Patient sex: M
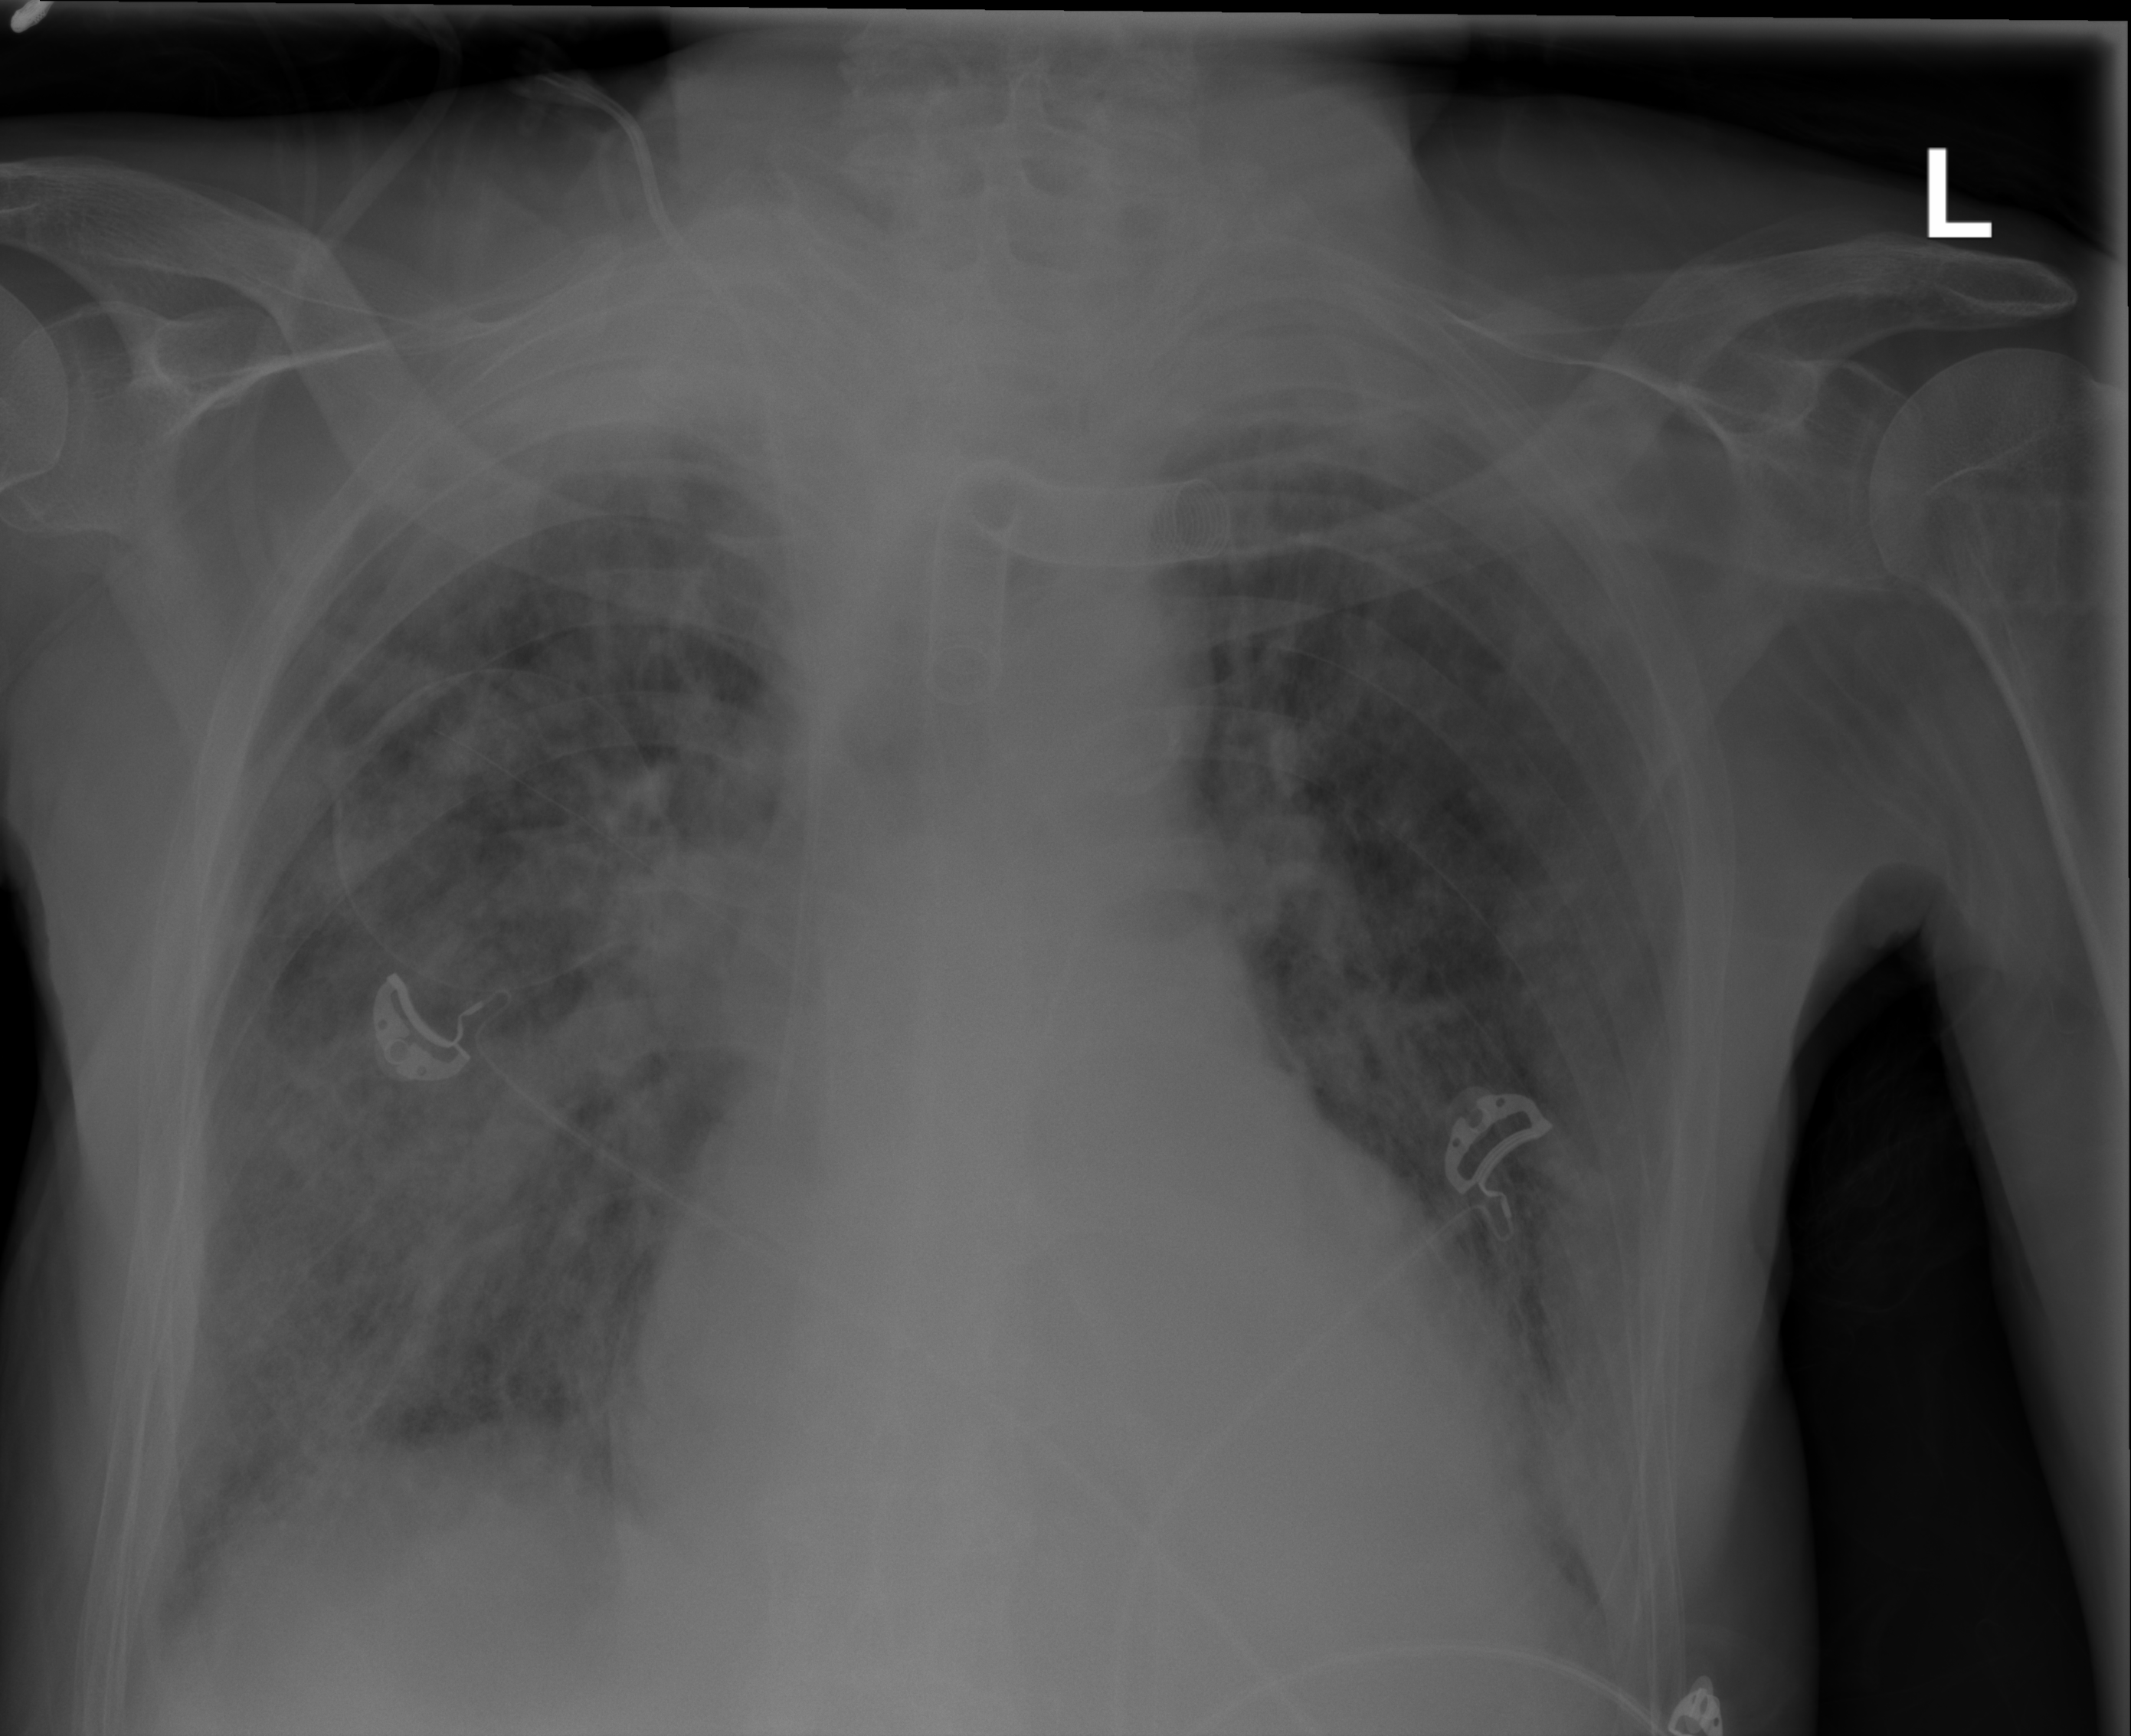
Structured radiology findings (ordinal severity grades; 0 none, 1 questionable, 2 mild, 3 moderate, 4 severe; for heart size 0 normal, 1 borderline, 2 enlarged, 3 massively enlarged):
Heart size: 2
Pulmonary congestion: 2
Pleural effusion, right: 2
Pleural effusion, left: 1
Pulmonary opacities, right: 3
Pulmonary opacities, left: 2
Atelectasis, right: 3
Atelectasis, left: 2